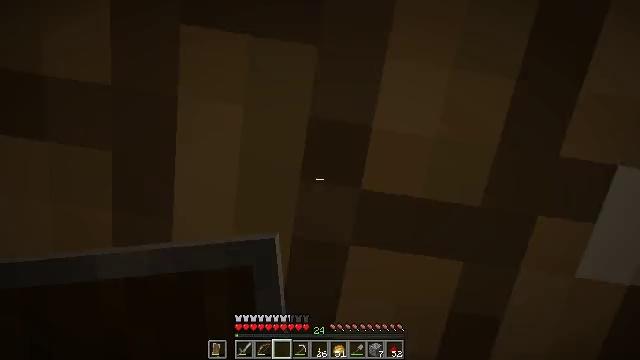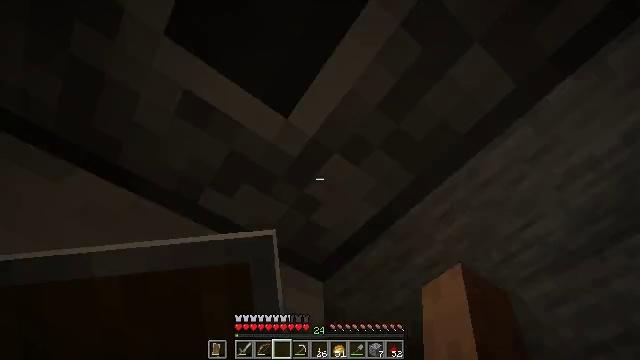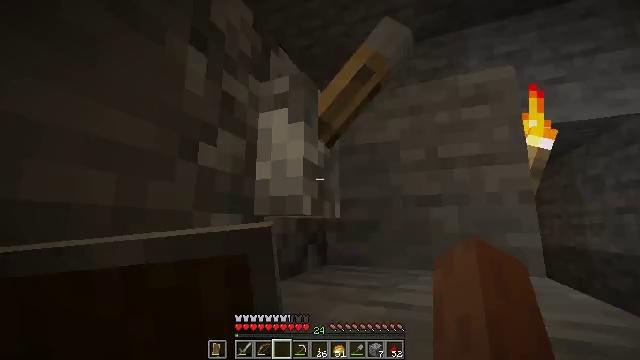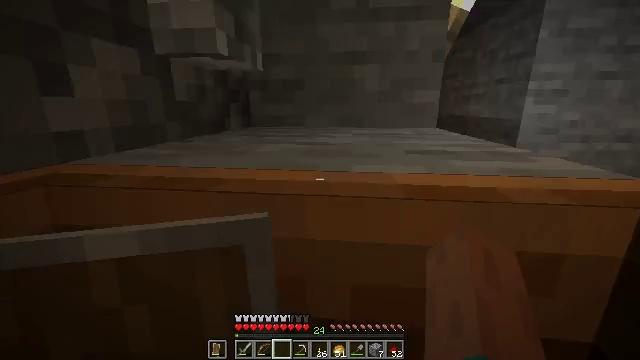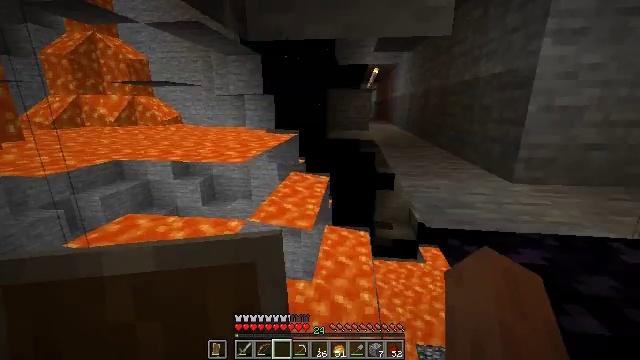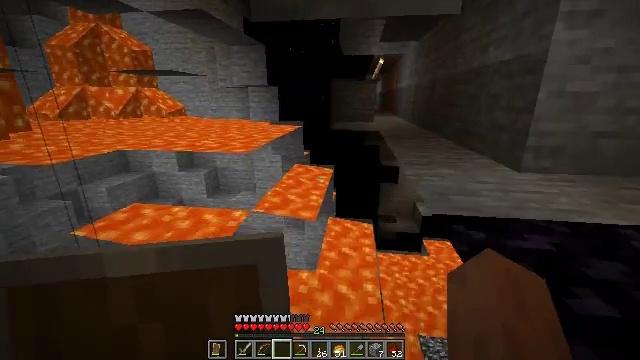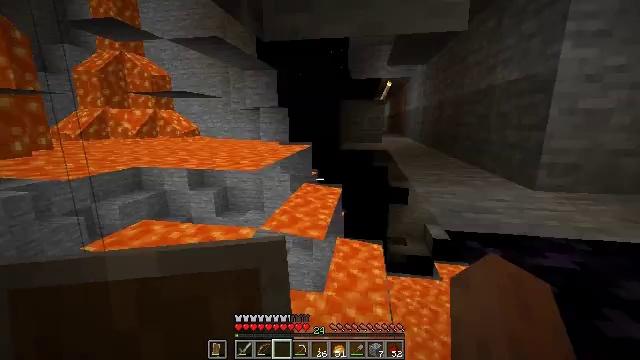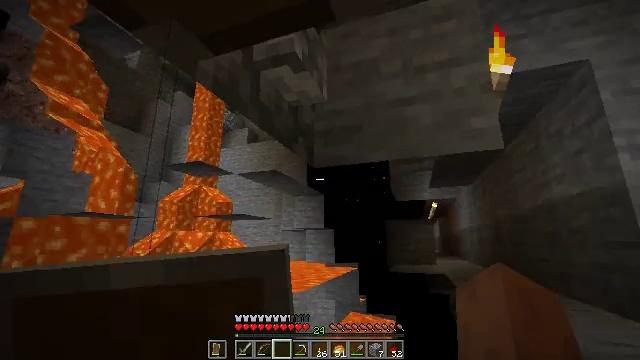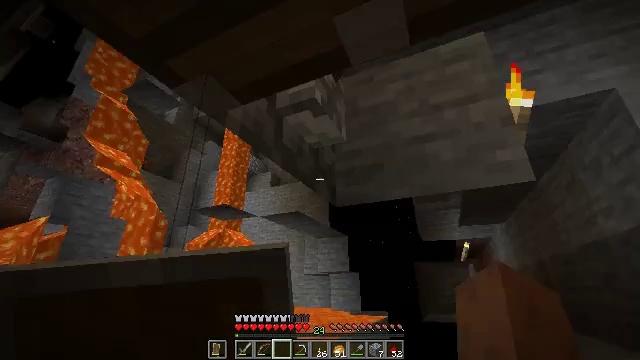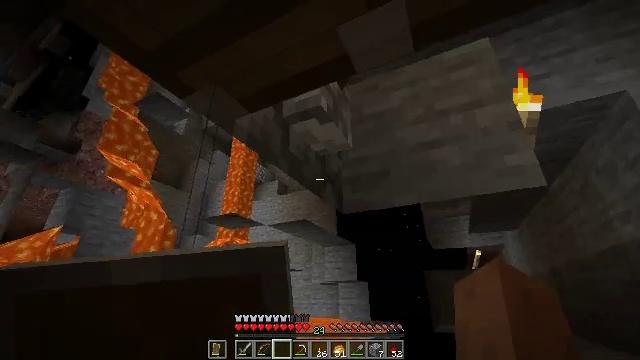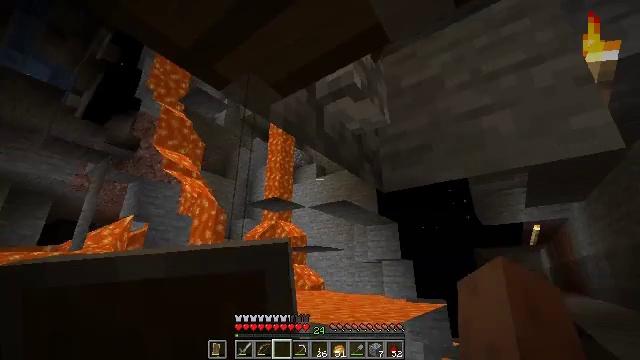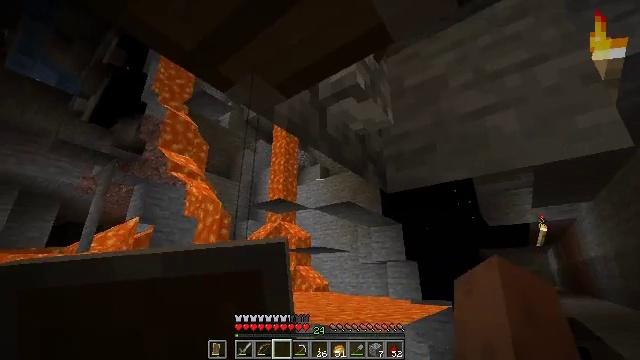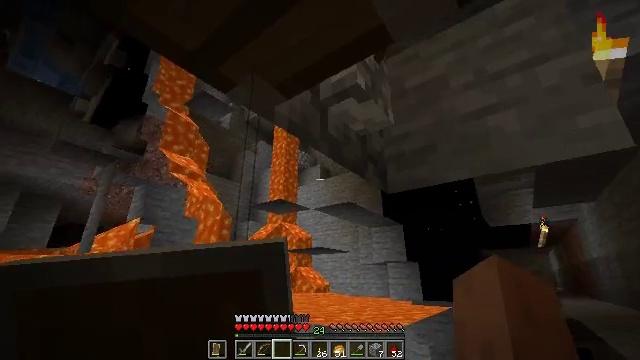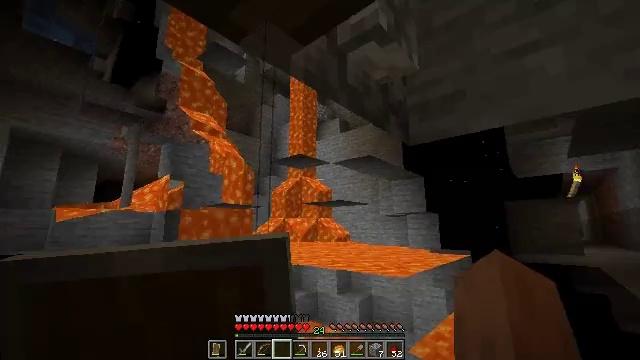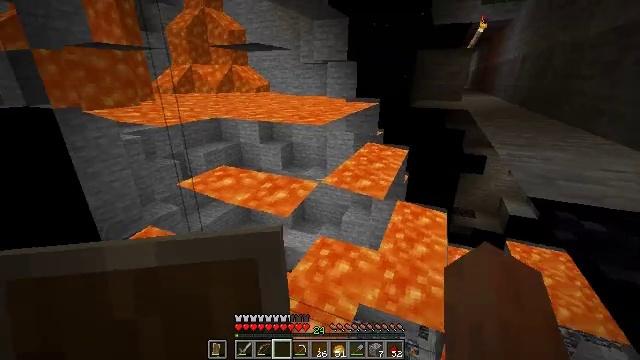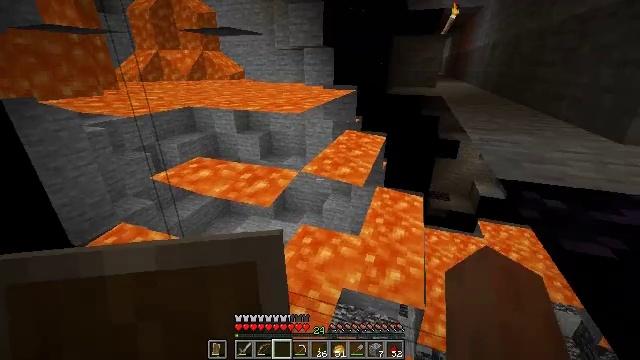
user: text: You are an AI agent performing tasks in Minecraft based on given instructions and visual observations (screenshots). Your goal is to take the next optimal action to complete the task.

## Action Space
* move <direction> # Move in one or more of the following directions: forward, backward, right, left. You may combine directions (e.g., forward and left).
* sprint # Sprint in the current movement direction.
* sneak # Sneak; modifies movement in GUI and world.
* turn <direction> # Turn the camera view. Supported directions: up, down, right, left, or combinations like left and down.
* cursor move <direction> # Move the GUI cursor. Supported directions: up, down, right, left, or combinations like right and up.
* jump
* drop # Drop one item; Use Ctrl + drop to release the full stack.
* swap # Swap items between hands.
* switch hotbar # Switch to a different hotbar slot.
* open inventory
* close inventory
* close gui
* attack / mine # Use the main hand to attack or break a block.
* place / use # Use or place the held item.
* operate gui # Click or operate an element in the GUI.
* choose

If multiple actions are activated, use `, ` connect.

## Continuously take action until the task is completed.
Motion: motion action
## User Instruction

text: Harvest the piston head.
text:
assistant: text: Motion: turn right and down
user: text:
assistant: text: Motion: turn right and down
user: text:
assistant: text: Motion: turn right and down
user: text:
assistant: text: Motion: no_op
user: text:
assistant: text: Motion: turn down
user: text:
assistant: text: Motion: turn left and up
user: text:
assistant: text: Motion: turn left and up
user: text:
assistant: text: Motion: turn left and up
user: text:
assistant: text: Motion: turn left and up
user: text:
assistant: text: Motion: turn left and down
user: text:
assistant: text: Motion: no_op
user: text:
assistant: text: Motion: no_op
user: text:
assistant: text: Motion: turn left and down
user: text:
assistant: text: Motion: turn right and down
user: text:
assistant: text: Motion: turn right and down
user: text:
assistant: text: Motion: no_op
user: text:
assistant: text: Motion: turn up
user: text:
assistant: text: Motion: no_op
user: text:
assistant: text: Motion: no_op
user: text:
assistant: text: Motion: turn right and up
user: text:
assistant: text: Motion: no_op
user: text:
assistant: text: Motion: turn right and down
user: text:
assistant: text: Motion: turn right and down
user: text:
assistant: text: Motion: turn right and down
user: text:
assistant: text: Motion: turn down
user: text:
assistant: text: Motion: no_op
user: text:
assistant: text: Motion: turn left and down
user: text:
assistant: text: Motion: no_op
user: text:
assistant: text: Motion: turn left and up
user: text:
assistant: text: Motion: turn left and up